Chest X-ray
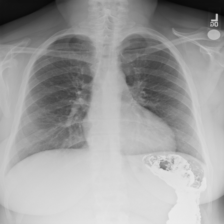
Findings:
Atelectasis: negative
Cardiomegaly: negative
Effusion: negative
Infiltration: negative
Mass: negative
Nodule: negative
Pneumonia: negative
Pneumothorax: negative
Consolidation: negative
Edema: negative
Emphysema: negative
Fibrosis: negative
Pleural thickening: negative
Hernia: negative